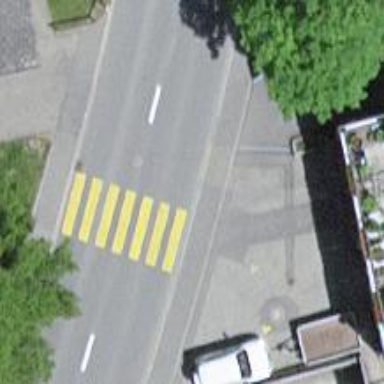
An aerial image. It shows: Zebra crossing on the road.